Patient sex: F
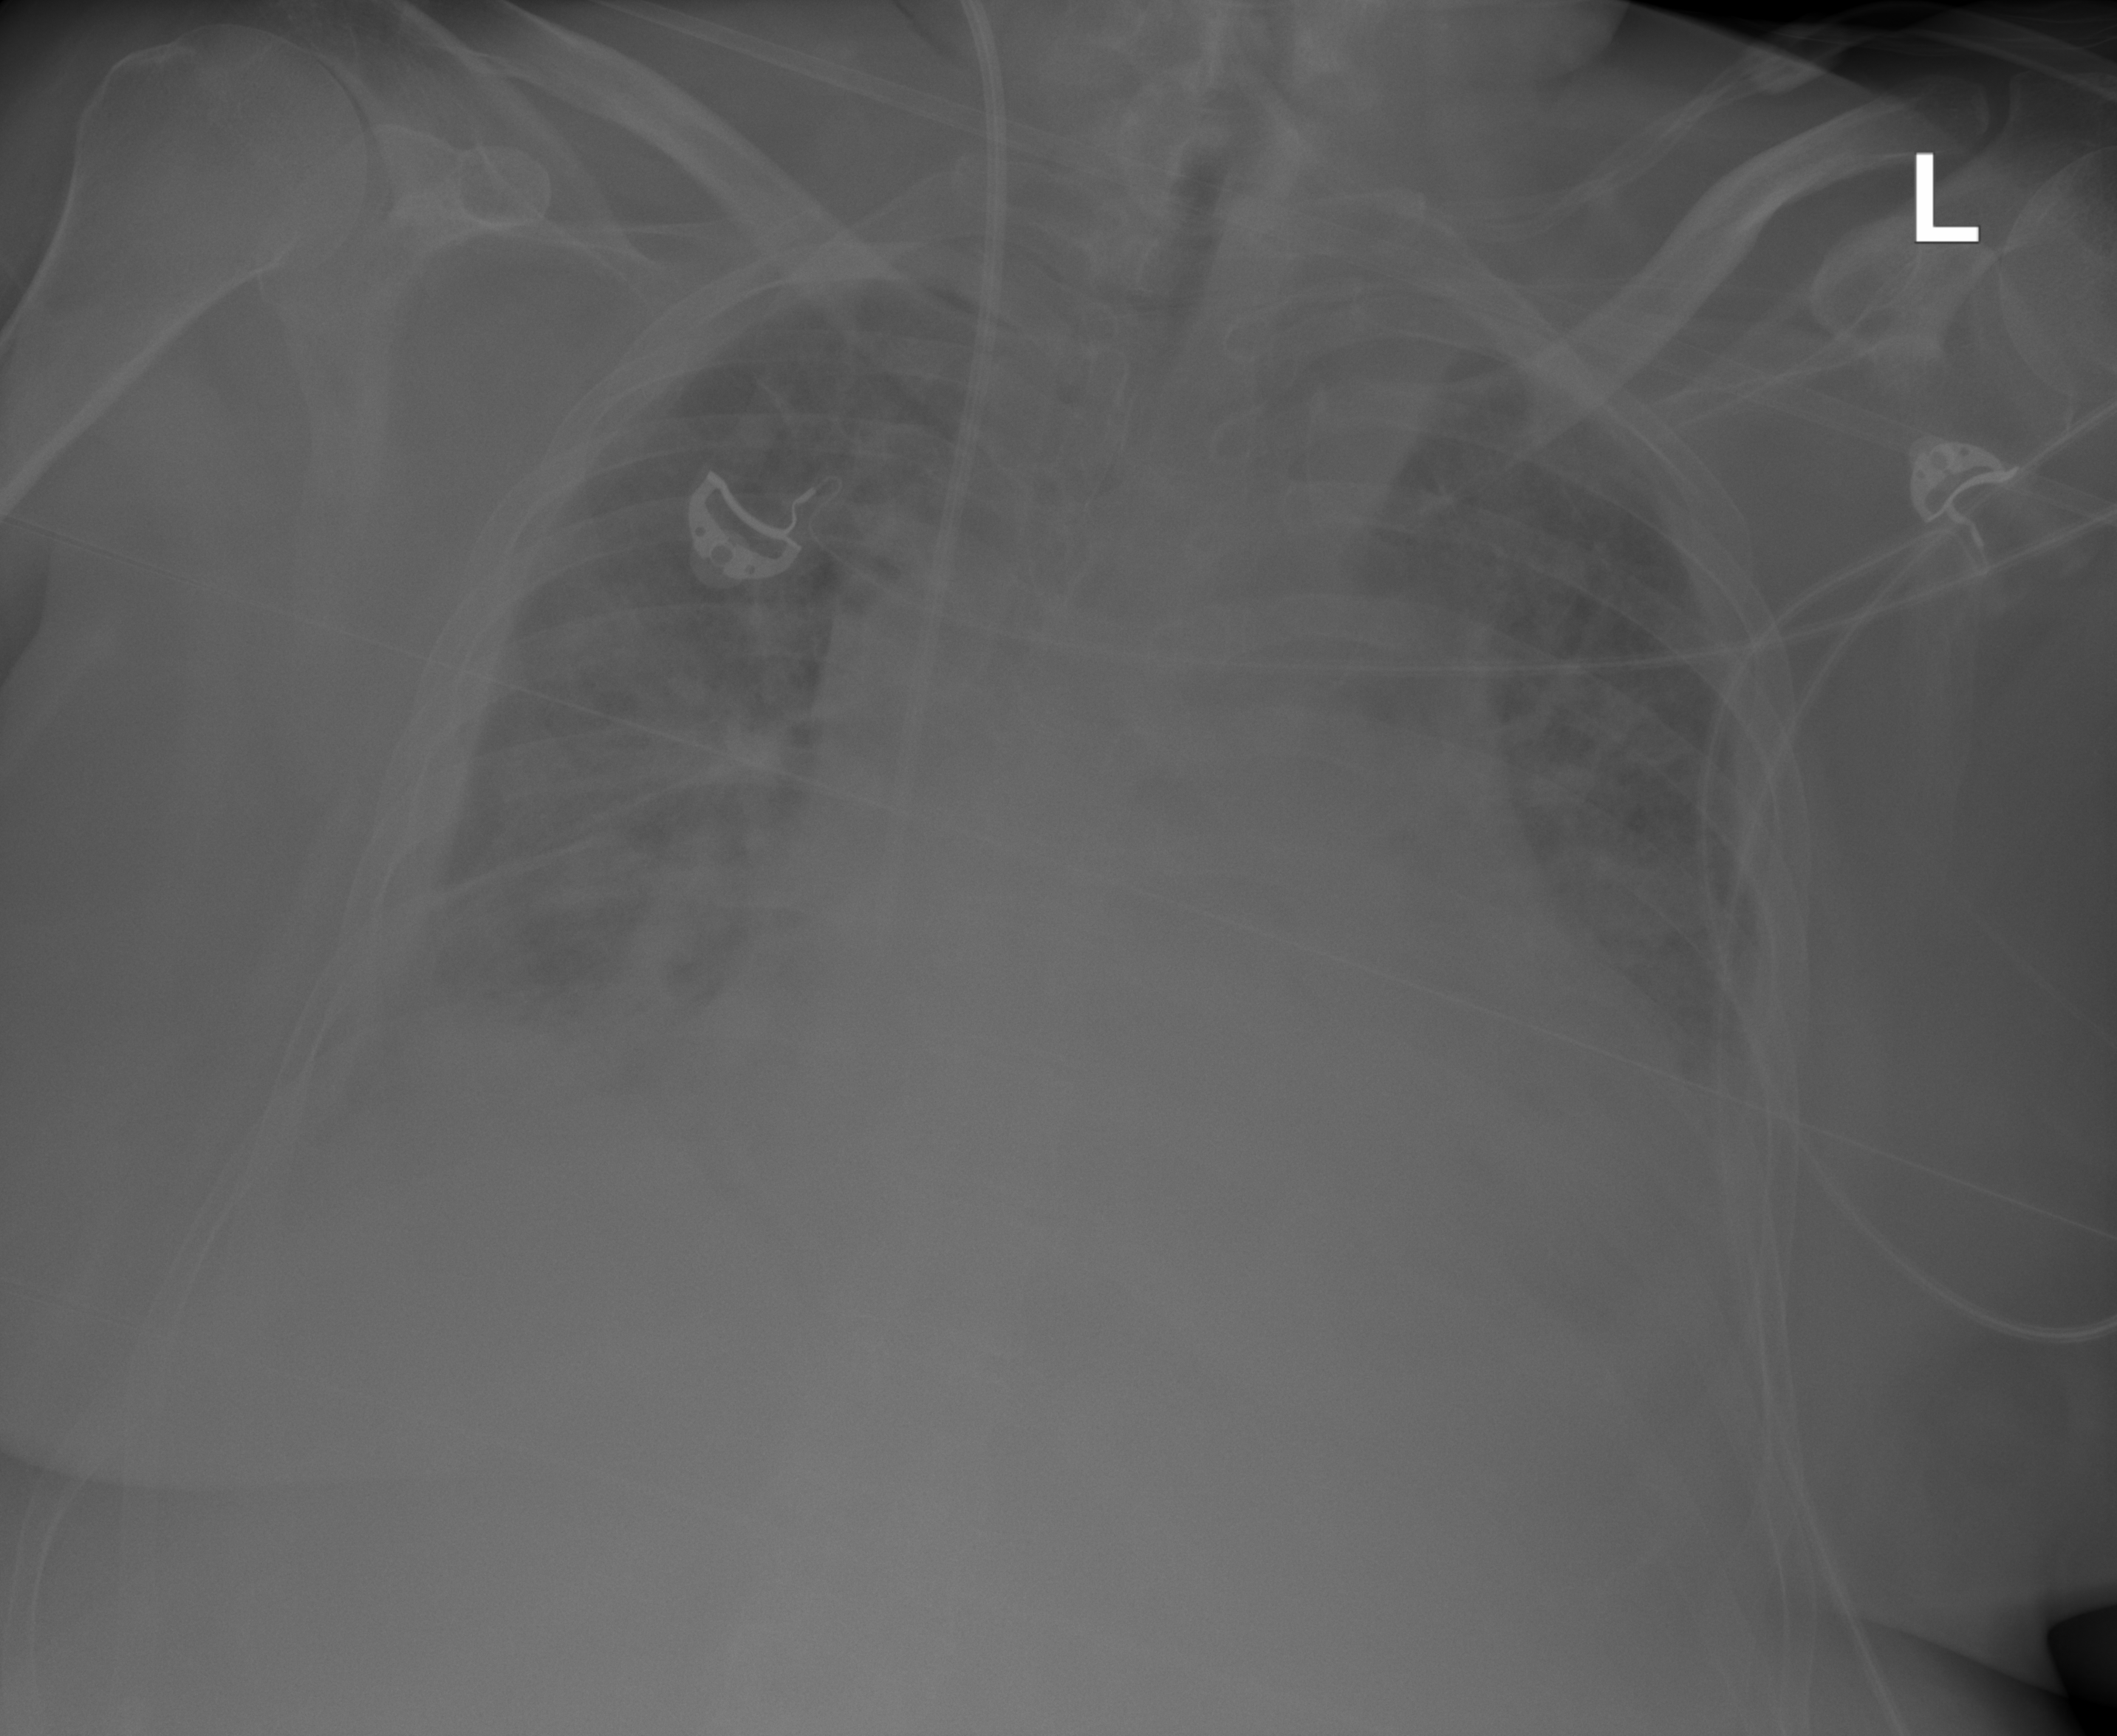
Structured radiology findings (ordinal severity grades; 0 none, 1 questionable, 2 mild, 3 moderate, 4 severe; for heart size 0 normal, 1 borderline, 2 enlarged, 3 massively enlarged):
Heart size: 2
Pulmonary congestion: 2
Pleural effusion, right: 2
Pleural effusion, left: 2
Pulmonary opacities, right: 2
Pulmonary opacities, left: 2
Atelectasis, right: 2
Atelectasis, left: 2